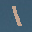
Label: 1